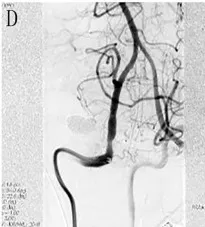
Perioperative neuroimages of Case 13. ; the injection of Onyx was continued until the DAVF was completely obliterated.
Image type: radiology (x_ray)